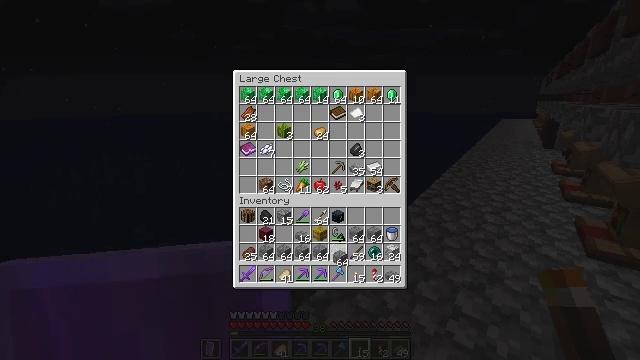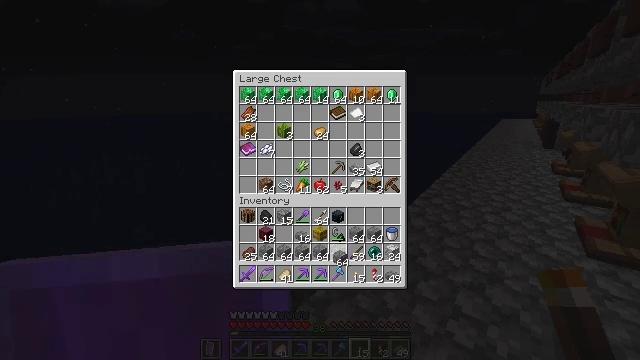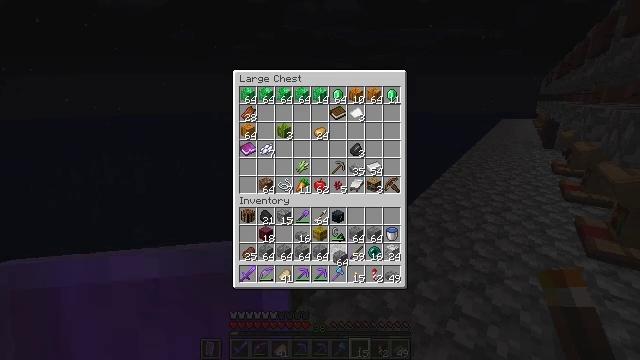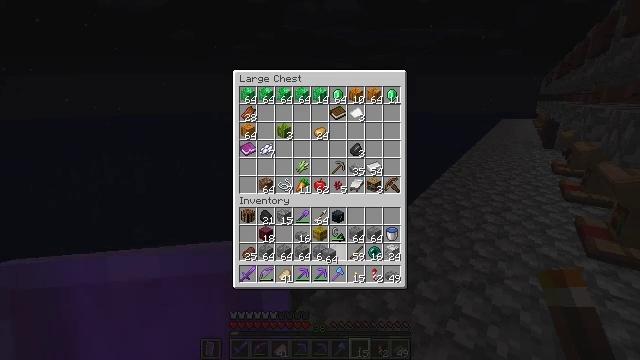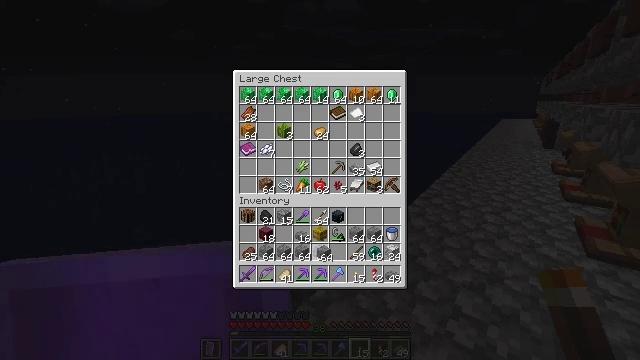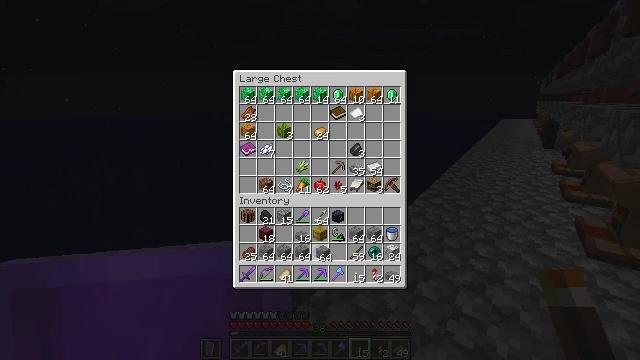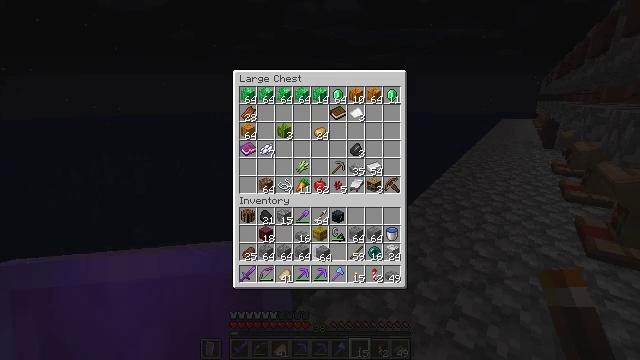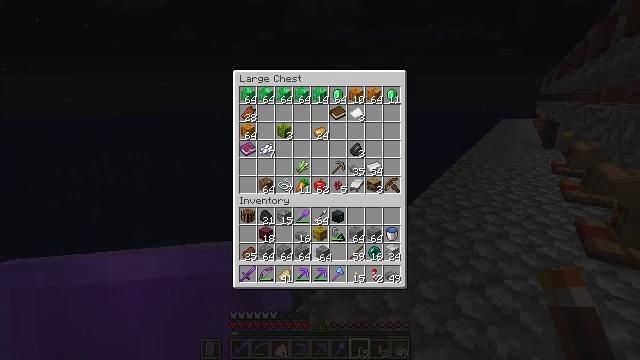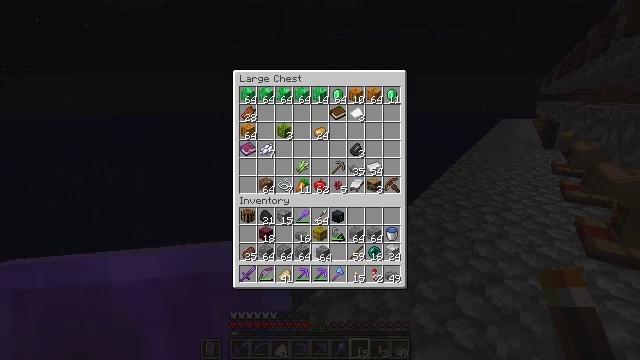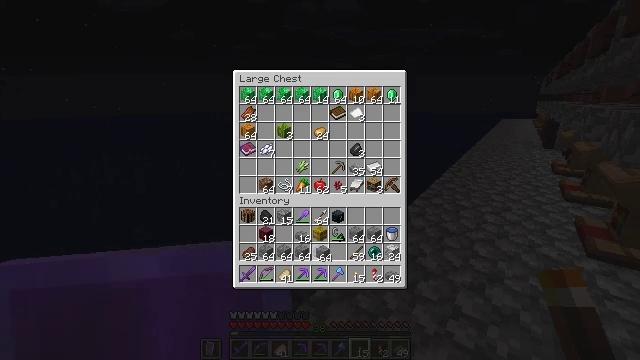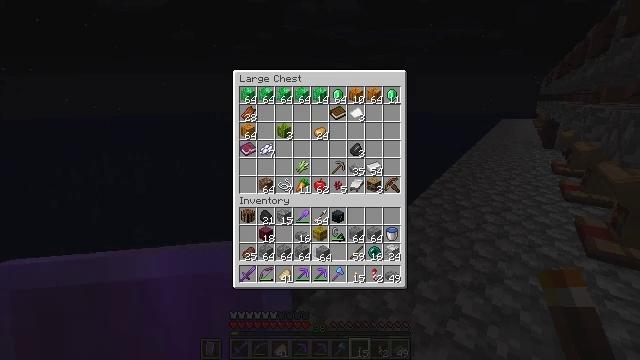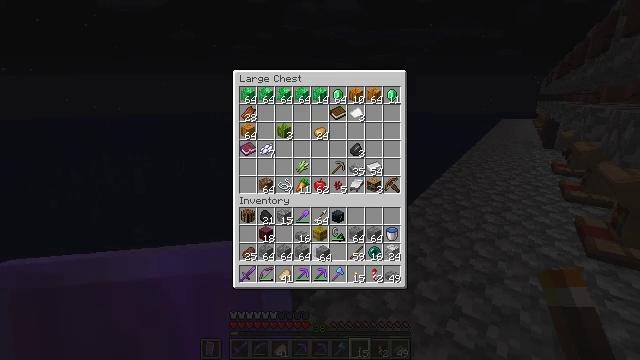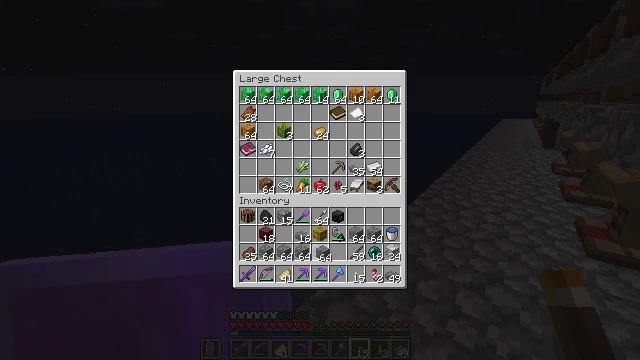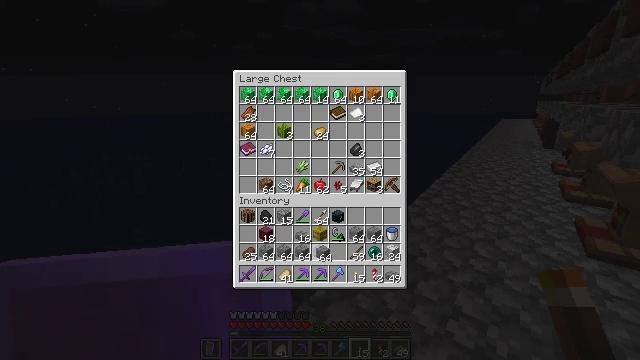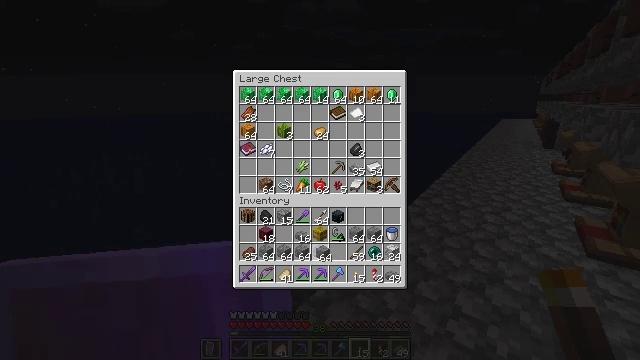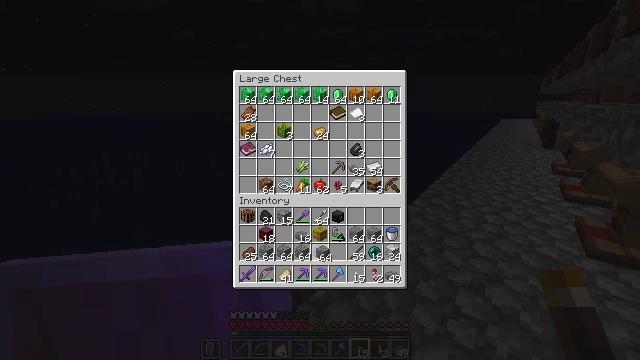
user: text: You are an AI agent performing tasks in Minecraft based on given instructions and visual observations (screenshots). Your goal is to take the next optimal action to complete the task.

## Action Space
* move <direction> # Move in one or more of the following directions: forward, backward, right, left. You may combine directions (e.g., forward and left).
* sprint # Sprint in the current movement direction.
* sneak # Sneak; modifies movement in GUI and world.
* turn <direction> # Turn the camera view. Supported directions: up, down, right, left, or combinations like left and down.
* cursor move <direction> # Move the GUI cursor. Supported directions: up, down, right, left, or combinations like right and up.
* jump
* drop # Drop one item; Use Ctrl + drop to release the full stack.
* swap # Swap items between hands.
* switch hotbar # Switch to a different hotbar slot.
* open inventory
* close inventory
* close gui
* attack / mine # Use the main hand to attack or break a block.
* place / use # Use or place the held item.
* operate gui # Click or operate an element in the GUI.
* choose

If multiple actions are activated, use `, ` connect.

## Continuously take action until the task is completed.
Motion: motion action
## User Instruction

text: Hold left click to mine the cobblestone wall.
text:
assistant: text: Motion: attack / mine
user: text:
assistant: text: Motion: attack / mine
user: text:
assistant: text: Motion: turn left
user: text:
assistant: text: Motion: no_op
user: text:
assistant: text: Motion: no_op
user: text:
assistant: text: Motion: sneak
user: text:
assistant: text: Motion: sneak
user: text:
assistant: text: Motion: sneak
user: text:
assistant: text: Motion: sneak
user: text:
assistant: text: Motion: sneak, attack / mine
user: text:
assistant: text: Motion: sneak, attack / mine
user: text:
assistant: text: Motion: sneak, attack / mine
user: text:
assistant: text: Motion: sneak, attack / mine
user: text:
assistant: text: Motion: sneak, attack / mine
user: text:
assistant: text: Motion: sneak, attack / mine
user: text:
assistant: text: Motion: sneak
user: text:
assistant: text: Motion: sneak
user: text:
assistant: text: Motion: sneak
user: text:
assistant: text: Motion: sneak
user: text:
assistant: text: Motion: sneak
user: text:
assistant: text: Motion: sneak
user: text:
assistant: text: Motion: sneak
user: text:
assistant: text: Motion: sneak
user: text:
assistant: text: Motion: sneak
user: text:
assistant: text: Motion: sneak
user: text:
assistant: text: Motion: sneak
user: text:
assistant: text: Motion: no_op
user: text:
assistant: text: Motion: no_op
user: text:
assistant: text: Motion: sneak
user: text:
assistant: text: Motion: sneak